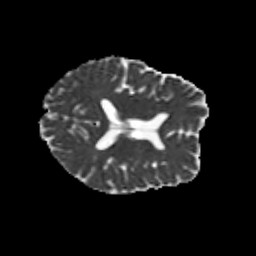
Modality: MD
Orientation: axial
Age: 46
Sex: male
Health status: healthy
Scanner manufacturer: siemens
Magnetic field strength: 3 T
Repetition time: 10.8 s
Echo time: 0.082 s